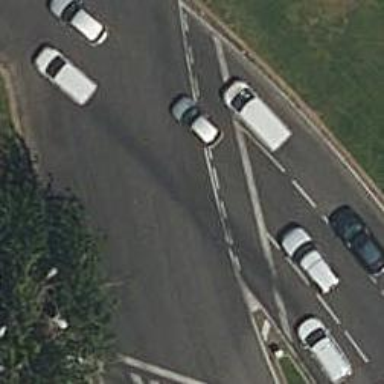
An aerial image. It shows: Road with traffic signals.